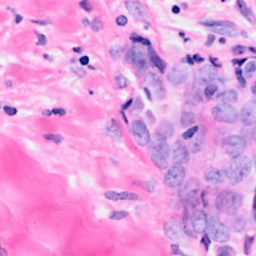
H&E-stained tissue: Breast